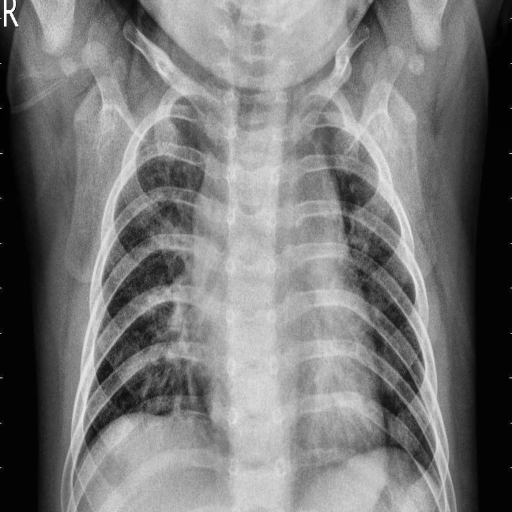
Finding: PNEUMONIA